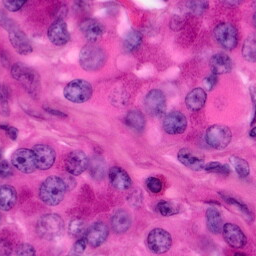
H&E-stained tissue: Pancreatic